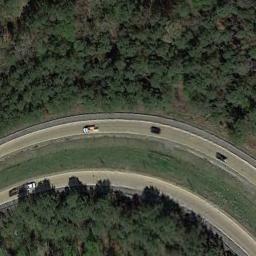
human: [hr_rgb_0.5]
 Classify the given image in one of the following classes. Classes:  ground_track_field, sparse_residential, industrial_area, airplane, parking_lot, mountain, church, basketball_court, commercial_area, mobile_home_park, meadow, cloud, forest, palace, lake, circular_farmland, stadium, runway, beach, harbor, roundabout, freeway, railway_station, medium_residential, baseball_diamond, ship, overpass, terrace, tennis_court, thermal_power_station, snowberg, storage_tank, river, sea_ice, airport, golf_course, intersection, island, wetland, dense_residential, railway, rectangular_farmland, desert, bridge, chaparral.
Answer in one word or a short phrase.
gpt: freeway